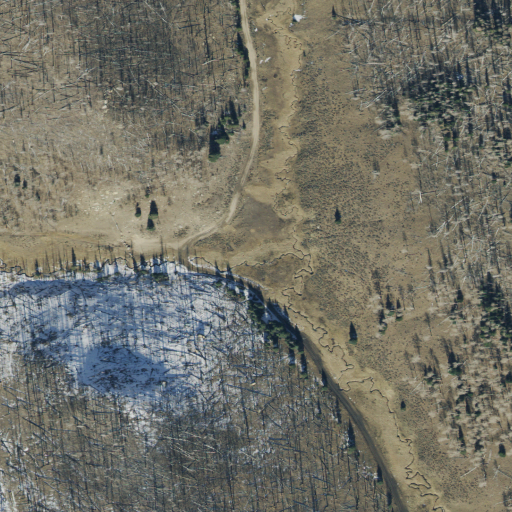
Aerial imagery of valley in Utah named Sawmill Canyon containing shrub, deciduous forest, open development, evergreen forest, woody wetlands, grassland, and mixed forest